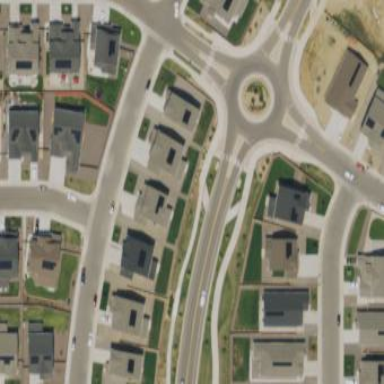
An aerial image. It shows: Residential area consisting of single-family homes.